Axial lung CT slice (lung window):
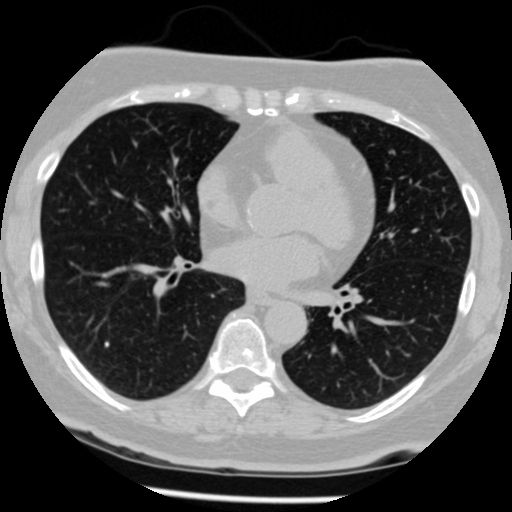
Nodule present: yes
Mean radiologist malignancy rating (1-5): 1